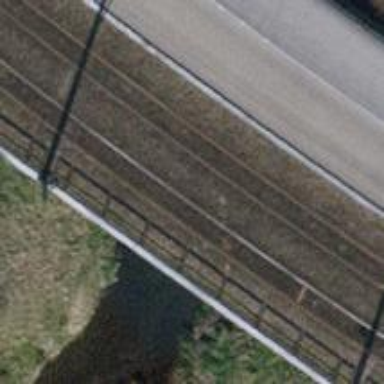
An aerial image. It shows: Man-made bridge.